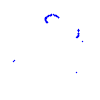
Particle: proton